Question: I am looking for some way to display this type of grid in html and css.

I want to stretch out the smaller column to match the taller one. Is this possible? I have tried a solution with some javascript, but am not really happy with the solution. There are some complexities in that the column with the most rows may not be the tallest. Also the boxes may be different heights if they have different amounts of content.
I am open minded about the markup to be used here, currently I am using two lists side by side, but a table or anything else is fine. However, just using rowspan doesn't seem like it will work as this will just give one box that is much bigger than the others. This seems like it may be a common problem is there a good solution out there?
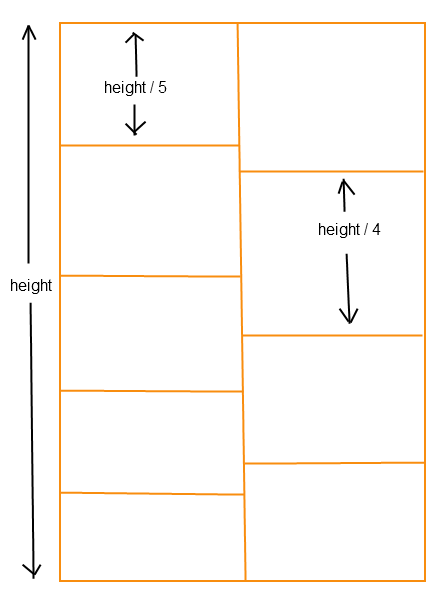
Answer: may be this can work
'''
<table border="1" >
<tr>
<td>
<table border="0">
<tr><td>data</td></tr>
<tr><td>data</td></tr>
<tr><td>data</td></tr>
<tr><td>data</td></tr>
<tr><td>data</td></tr>
</table>
</td>
<td>
<table border="0" cellpadding="5">
<tr><td>data</td></tr>
<tr><td>data</td></tr>
<tr><td>data</td></tr>
<tr><td>data</td></tr>
</table>
</td>
</tr>
</table>
'''